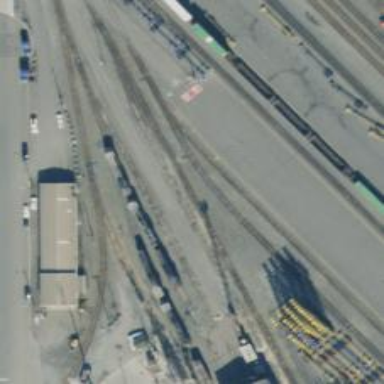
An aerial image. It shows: Railway yard.